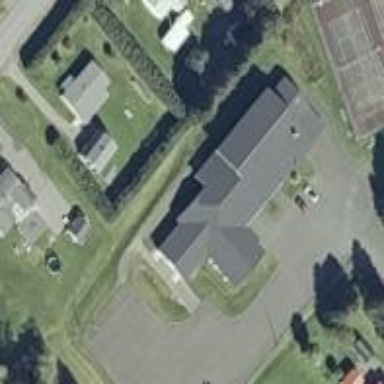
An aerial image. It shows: Community centre building.